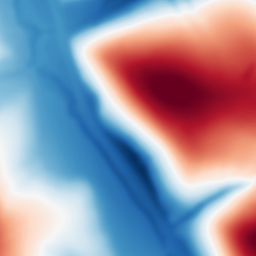
Category: multiscale
Decomposition family: dog
Decomposition parameters: sigma_low: 3
sigma_high: 100
Upsampling method: bspline
Upsampling parameters: scale: 8
Upsampling scale: 8